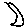
Label: moon